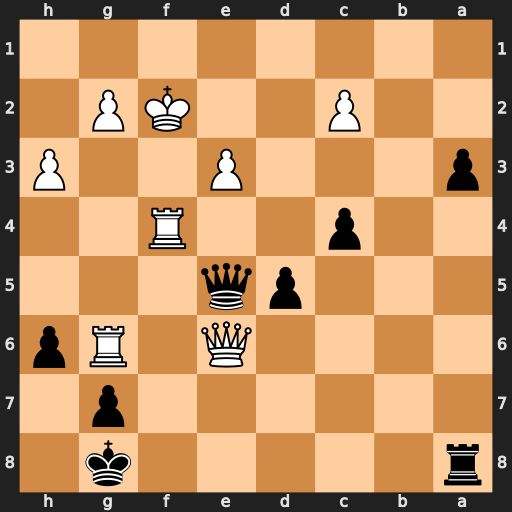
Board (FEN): r5k1/6p1/4Q1Rp/3pq3/2p2R2/p3P2P/2P2KP1/8
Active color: b
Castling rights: -
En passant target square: -
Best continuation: Qxe6 Rxe6 a2